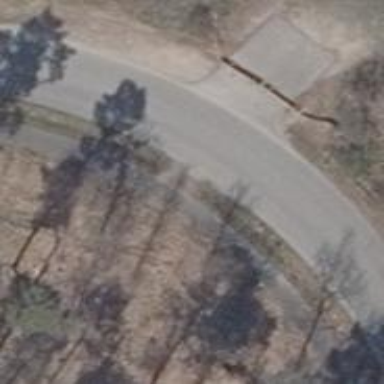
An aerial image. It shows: Tertiary road with asphalt surface.